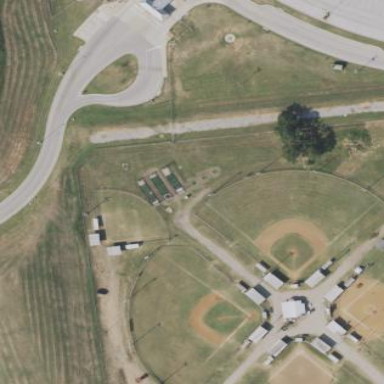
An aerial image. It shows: Baseball pitch for leisure land.